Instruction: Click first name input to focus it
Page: traveler
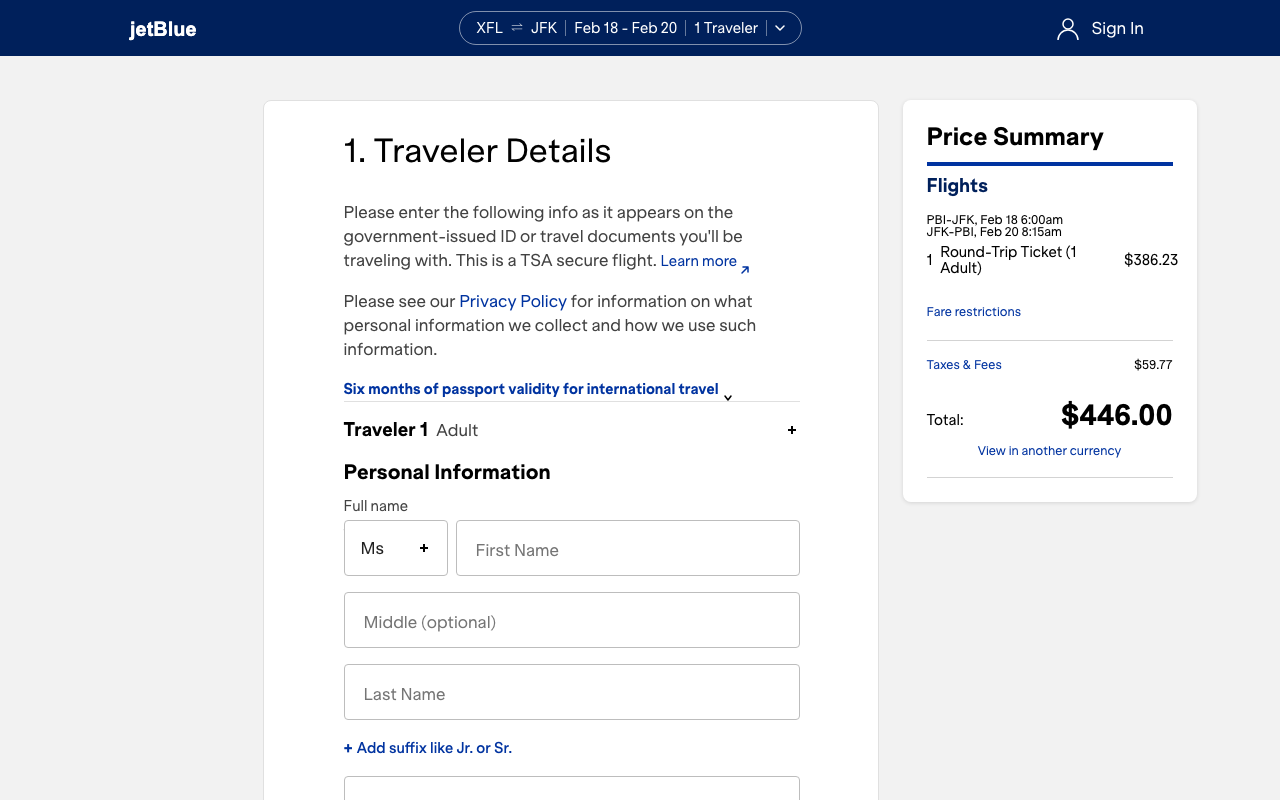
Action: click